Question: I am working on a force directed graph in D3. I want to highlight the mouseover'd node, its links, and its child nodes by setting all of the other nodes and links to a lower opacity.
In this example, <URL>, I am able to fade out all of the links and nodes then fade in the connected links, but, so far, I haven't been able to elegantly fade in the connected nodes that are children of the currently mouseover'd node.
This is the key function from the code:
'''
function fade(opacity) {
return function(d, i) {
//fade all elements
svg.selectAll("circle, line").style("opacity", opacity);
var associated_links = svg.selectAll("line").filter(function(d) {
return d.source.index == i || d.target.index == i;
}).each(function(dLink, iLink) {
//unfade links and nodes connected to the current node
d3.select(this).style("opacity", 1);
//THE FOLLOWING CAUSES: Uncaught TypeError: Cannot call method 'setProperty' of undefined
d3.select(dLink.source).style("opacity", 1);
d3.select(dLink.target).style("opacity", 1);
});
};
}
'''
I am getting a 'Uncaught TypeError: Cannot call method 'setProperty' of undefined' error when I try to set the opacity on an element I loaded from the source.target. I suspect this is not the right way to load that node as a d3 object, but I can't find another way to load it without iterating over all of the nodes again to find the ones that match the link's target or source. To keep the performance reasonable, I don't want to iterate over all the nodes more than necessary.
I took the example of fading the links from <URL>:

However, that doesn't show how to alter the connected child nodes.
Any good suggestions on how to solve or improve this will be furiously upvoted :)
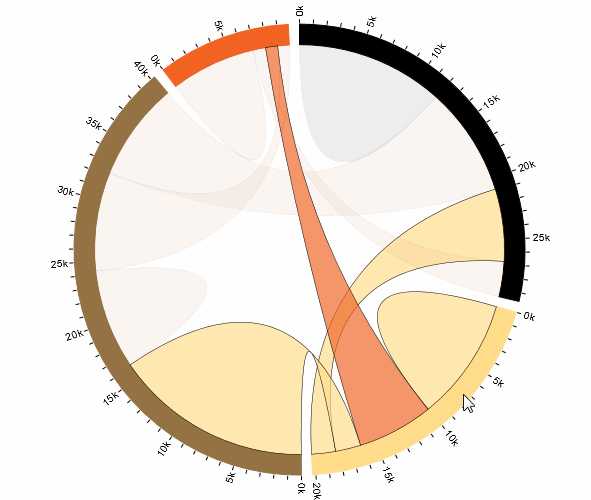
Answer: The error is because you are selecting the data objects (d.source and d.target) rather than the DOM elements associated with those data objects.
You've got the line highlighting working, but I would probably combine your code into a single iteration, like this:
'''
link.style("opacity", function(o) {
return o.source === d || o.target === d ? 1 : opacity;
});
'''
Highlighting the neighboring nodes is harder because what you need to know the neighbors for each node. This information isn't that easy to determine with your current data structures, since all you have as an array of nodes and an array of links. Forget the DOM for a second, and ask yourself how you would determine whether two nodes 'a' and 'b' are neighbors?
'''
function neighboring(a, b) {
// ???
}
'''
An expensive way to do that is to iterate over all of the links and see if there is a link that connects a and b:
'''
function neighboring(a, b) {
return links.some(function(d) {
return (d.source === a && d.target === b)
|| (d.source === b && d.target === a);
});
}
'''
(This assumes that links are undirected. If you only want to highlight forward-connected neighbors, then eliminate the second half of the OR.)
A more efficient way of computing this, if you have to do it frequently, is to have a map or a matrix which allows constant-time lookup to test whether a and b are neighbors. For example:
'''
var linkedByIndex = {};
links.forEach(function(d) {
linkedByIndex[d.source.index + "," + d.target.index] = 1;
});
'''
Now you can say:
'''
function neighboring(a, b) {
return linkedByIndex[a.index + "," + b.index];
}
'''
And thus, you can now iterate over the nodes and update their opacity correctly:
'''
node.style("opacity", function(o) {
return neighboring(d, o) ? 1 : opacity;
});
'''
(You may also want to special-case the mouseovered link itself, either by setting a self-link for every node in 'linkedByIndex', or by testing for 'd' directly when computing the style, or by using a !important css ':hover' style.)
The last thing I would change in your code is to use fill-opacity and stroke-opacity rather than opacity, because these offer much better performance.